Field crop: tomato
Growth stage: 1
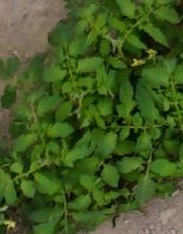
Species: tomato